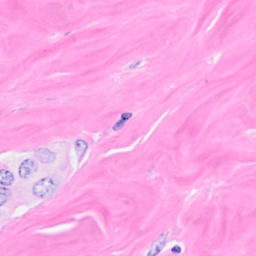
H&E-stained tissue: Breast